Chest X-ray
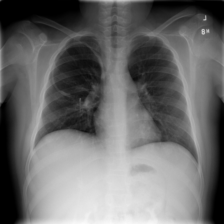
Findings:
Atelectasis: negative
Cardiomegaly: negative
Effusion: negative
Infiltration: negative
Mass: negative
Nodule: negative
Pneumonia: negative
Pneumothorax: negative
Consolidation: negative
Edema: negative
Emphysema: negative
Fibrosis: negative
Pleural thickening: negative
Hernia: negative